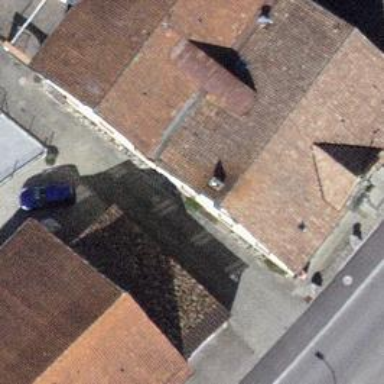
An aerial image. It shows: Restaurant.